Interaction volume radius: 10 \u00c5
Interaction volume height: 30 \u00c5
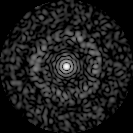
Disorder parameter: 0.8435